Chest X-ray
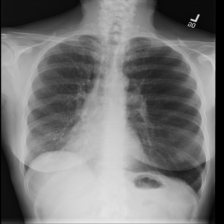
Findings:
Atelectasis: negative
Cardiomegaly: negative
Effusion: negative
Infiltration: negative
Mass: negative
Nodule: negative
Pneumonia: negative
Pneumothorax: negative
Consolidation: negative
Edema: negative
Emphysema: negative
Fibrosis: negative
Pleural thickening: negative
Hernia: negative